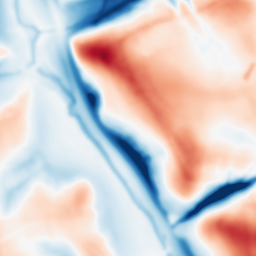
Category: multiscale
Decomposition family: dog_multiscale
Decomposition parameters: sigma_ratio: 1.6
n_scales: 5
base_sigma: 2
Upsampling method: bicubic
Upsampling parameters: scale: 4
Upsampling scale: 4